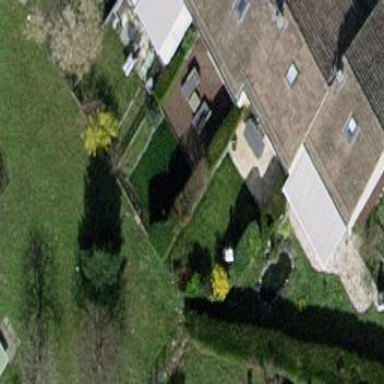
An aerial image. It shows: Garden enclosed by fence.